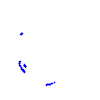
Particle: pion